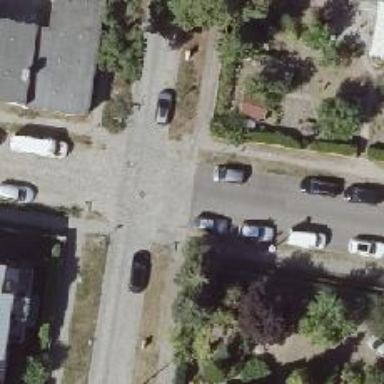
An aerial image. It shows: Unmarked road crossing.